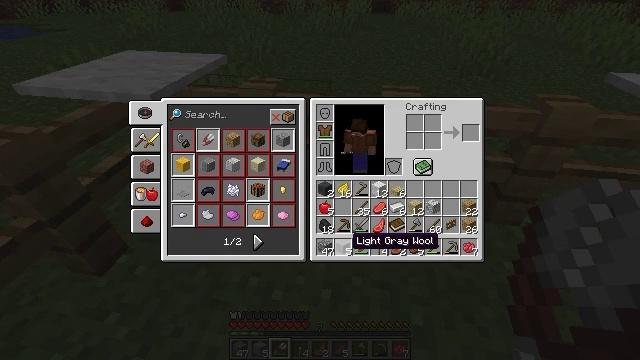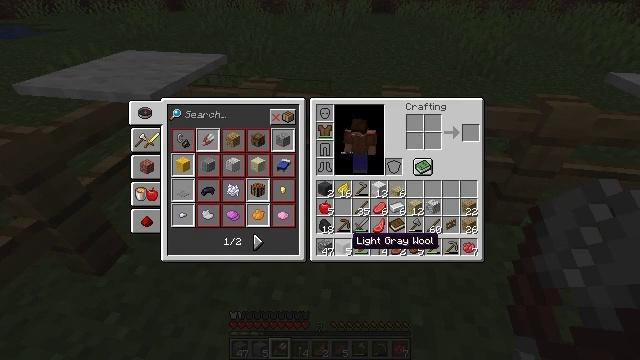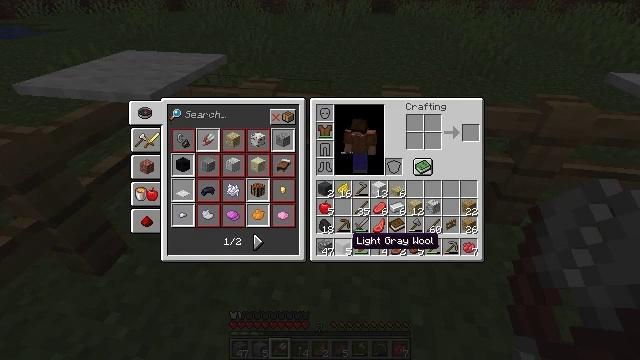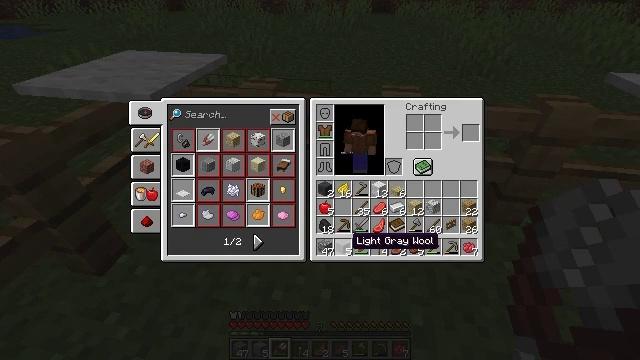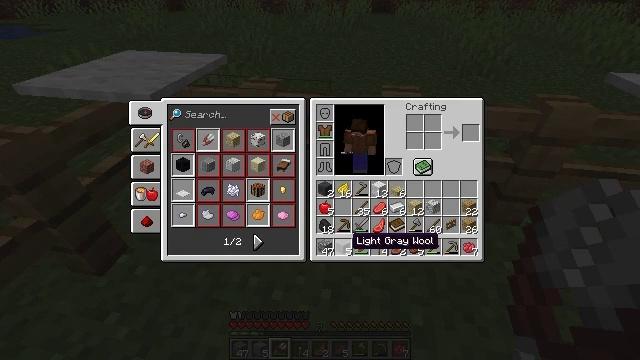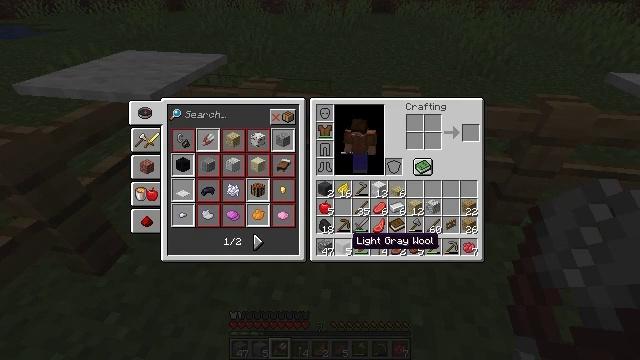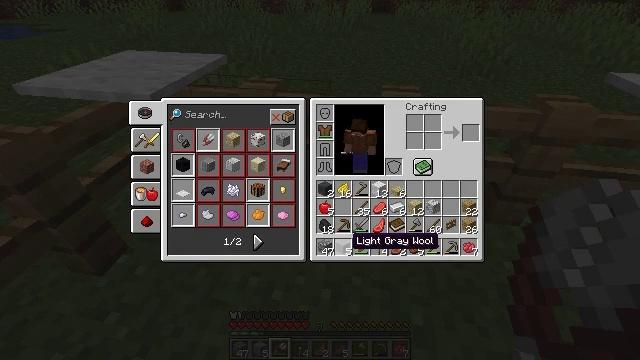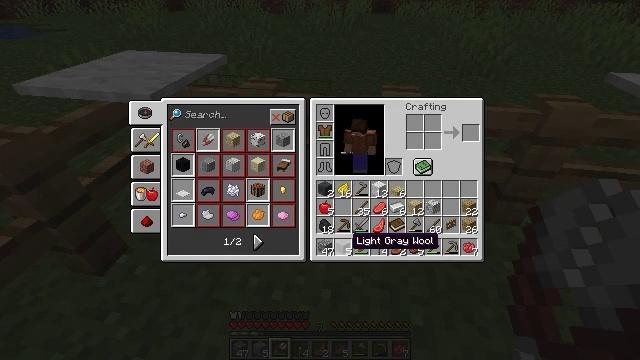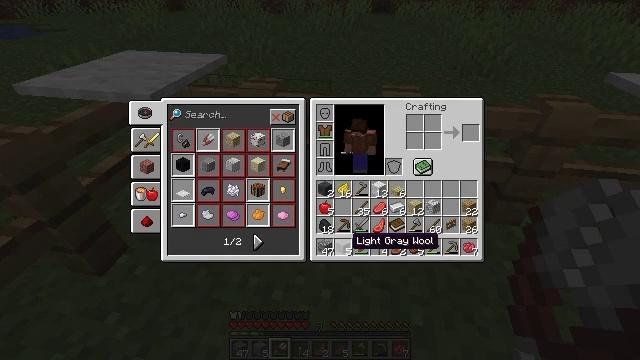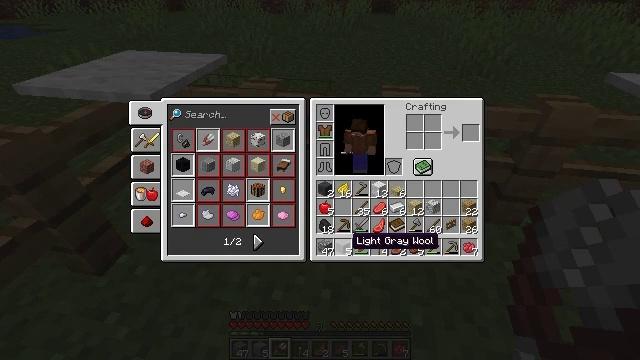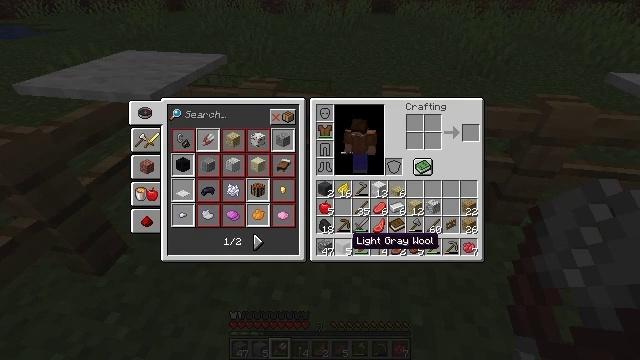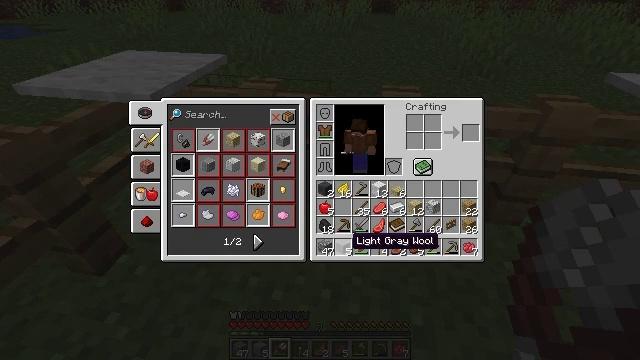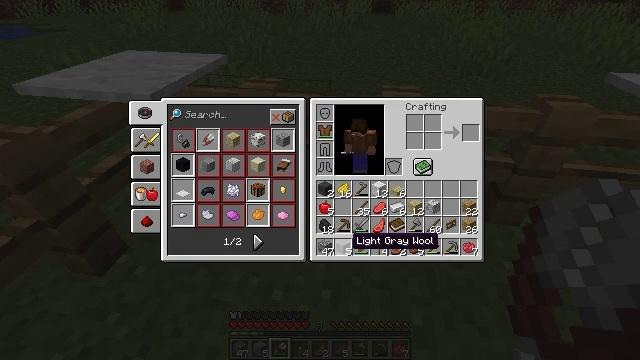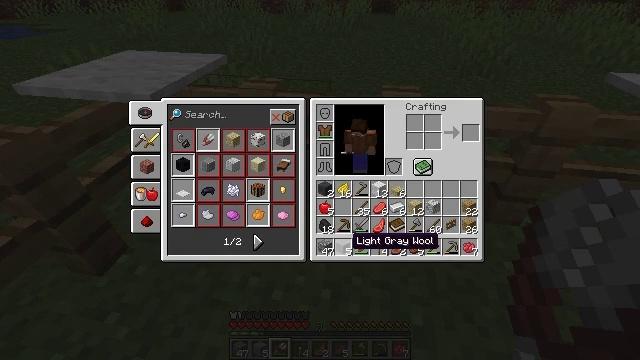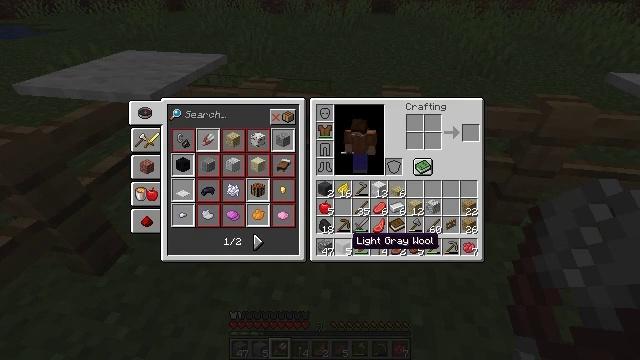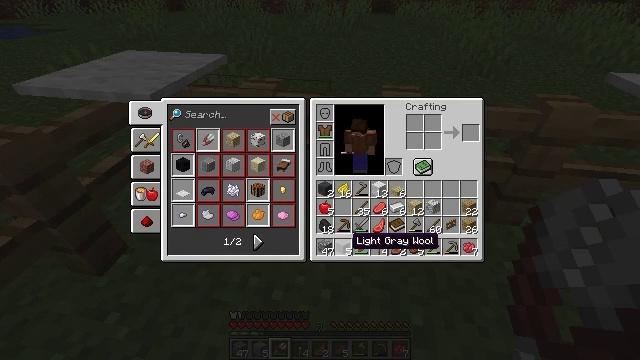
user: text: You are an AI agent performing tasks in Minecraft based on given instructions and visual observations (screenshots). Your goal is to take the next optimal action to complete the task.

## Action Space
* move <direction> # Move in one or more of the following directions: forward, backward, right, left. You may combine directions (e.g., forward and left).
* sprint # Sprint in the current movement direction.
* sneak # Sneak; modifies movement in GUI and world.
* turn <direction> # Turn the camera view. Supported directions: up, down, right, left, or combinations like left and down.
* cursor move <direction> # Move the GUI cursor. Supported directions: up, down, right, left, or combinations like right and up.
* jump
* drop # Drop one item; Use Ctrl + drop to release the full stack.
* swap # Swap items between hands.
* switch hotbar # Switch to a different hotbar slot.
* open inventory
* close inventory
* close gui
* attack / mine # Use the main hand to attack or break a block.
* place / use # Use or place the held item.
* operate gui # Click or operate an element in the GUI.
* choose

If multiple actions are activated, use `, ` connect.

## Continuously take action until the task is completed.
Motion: motion action
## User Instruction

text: Craft an iron door by using iron ingots in the crafting table.
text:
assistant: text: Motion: no_op
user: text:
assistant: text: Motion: no_op
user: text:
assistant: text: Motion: no_op
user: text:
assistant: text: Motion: no_op
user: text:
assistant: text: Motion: no_op
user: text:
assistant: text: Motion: no_op
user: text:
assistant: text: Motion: no_op
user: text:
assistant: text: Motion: no_op
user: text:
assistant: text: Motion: no_op
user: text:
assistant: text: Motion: no_op
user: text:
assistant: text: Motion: no_op
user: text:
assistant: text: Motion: no_op
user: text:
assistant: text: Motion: no_op
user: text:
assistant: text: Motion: no_op
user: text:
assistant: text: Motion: no_op
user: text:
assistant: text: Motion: no_op
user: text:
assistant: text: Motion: no_op
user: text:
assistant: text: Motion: no_op
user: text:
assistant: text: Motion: no_op
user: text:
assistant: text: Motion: no_op
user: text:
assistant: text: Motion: no_op
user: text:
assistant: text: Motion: no_op
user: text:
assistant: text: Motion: no_op
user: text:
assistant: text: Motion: no_op
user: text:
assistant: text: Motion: no_op
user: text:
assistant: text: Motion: no_op
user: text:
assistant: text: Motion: no_op
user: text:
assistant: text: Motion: no_op
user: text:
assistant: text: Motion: no_op
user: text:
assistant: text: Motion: no_op